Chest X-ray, PA view. Patient: 41 years old, sex F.
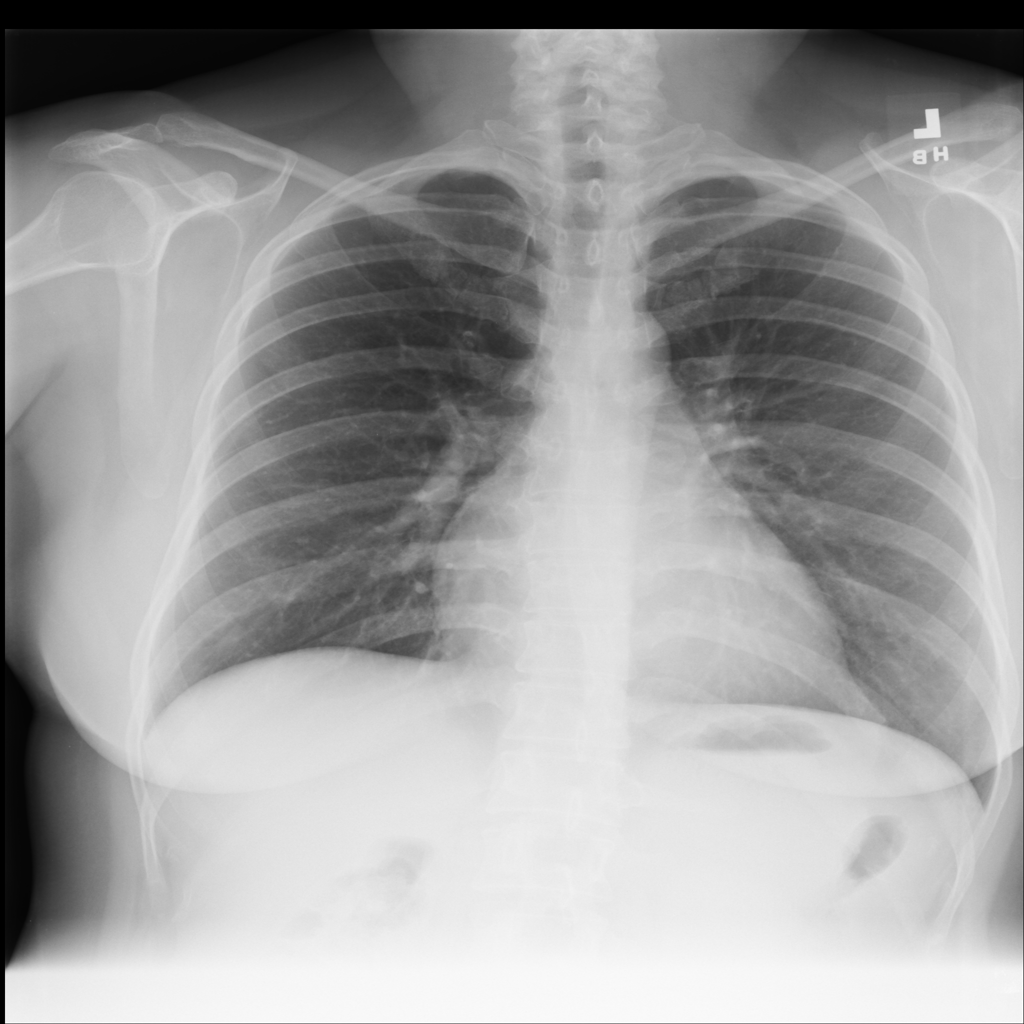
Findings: No Finding